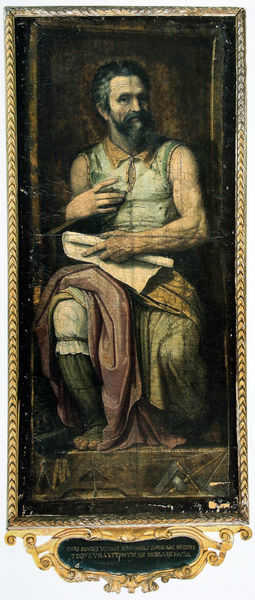
Titel: Porträt von Michelangelo
Künstler: Federico Zuccari
Standort: Macerata
Institution: Pinacoteca Communale
Schlagwörter: dunkel, hand, mann, umhang, weiß, gelb, grün, sitzen, brust, rot, tuch, malerei, bart, hemd, arme, barock, halten, johannes, kragen, rahmen, hände, portrait, porträt, gold, rokoko, schrift, papier, bogen, inschrift, wandgemälde, socken, strumpf, weste, unterschrift, buch, barfuß, titel, text, selbstbildnis, rolle, pergament, moral, eiß, papierrolle, muskel, heiliger, sitzender, textilien, buchmalerei, buchmalerie, textur, schneider, en, buchmaöerei